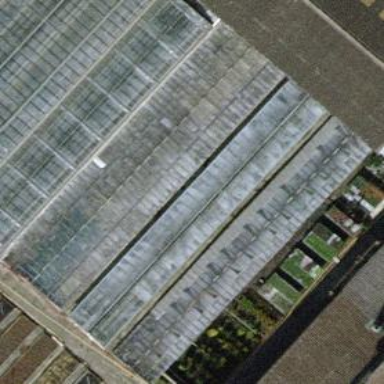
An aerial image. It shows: Greenhouse.